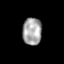
Tissue: skin
Cell type: Epithelial cells
Senescence score: 0.2506
Nuclear area (px): 514
Mean DAPI intensity: 164.77